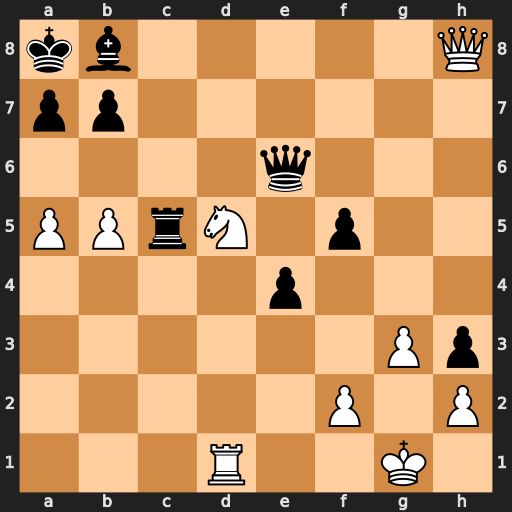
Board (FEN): kb5Q/pp6/4q3/PPrN1p2/4p3/6Pp/5P1P/3R2K1
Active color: w
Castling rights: -
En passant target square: -
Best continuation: Nb6+ axb6 axb6 Qxb6 Ra1+